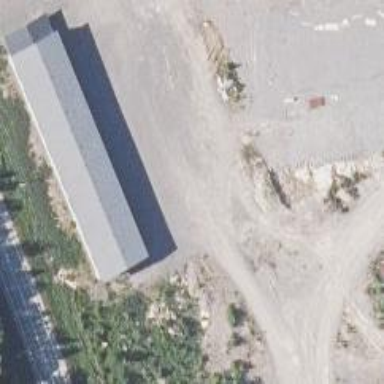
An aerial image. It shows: Industrial building.